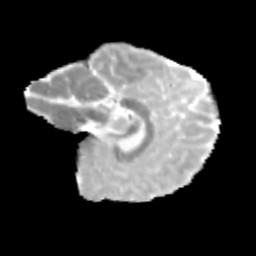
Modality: MD
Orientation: sagittal
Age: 13
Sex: male
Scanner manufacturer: siemens
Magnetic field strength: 3 T
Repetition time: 3.8 s
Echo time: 0.07 s